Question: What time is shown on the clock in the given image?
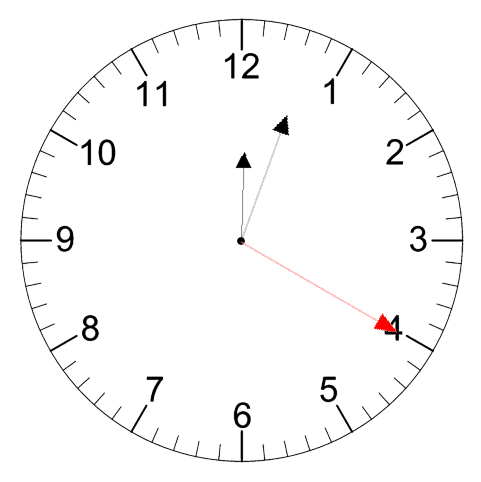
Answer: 12:03:20